Question: I have a C# project in Visual Studio which has several classes under it. I am trying to run each class separately but when ever I hit the start or debug buttons,only one of the classes (the first one I created) runs.I tried right-clicking the other classes but they don't have the run option. I am using Visual Studio Express 2013

Under the 'Solution' C-SharpTutorial i have two '.cs' files (ArrayTest.cs and Program.cs). What am asking is if it's possible to run these files separately. Right now, I am only able to run the 'Program.cs' file which is the first one i created.
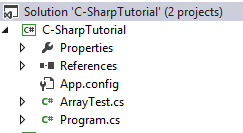
Answer: I assume that by you actually mean . Because one Solution contains one or more projects, and projects can be run.
The answer to that is here: <URL>
>
### To set a single startup project
1. In Solution Explorer, select the desired startup project within your solution.
2. On the Project menu, choose Set as StartUp Project.
Otherwise, please clarify your question.
---
Okay, i assume you have a console application. While you cannot "run classes", you can set a startup method: <URL>
A class is a set of methods. To execute (non-static) methods, a class must be instantiated. But the runtime does not know how to call an arbitrary constructor. Therefore, the program execution starts in a static method called "Main".
If multiple classes contain a suitable Main() method, you should be able to select the desired one according to the link above.